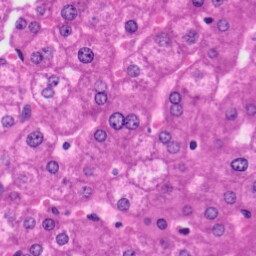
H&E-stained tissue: Liver